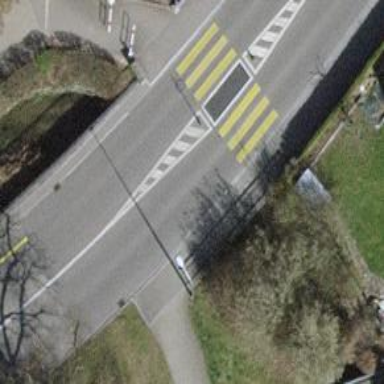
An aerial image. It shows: Sidewalk along the footway.